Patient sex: M
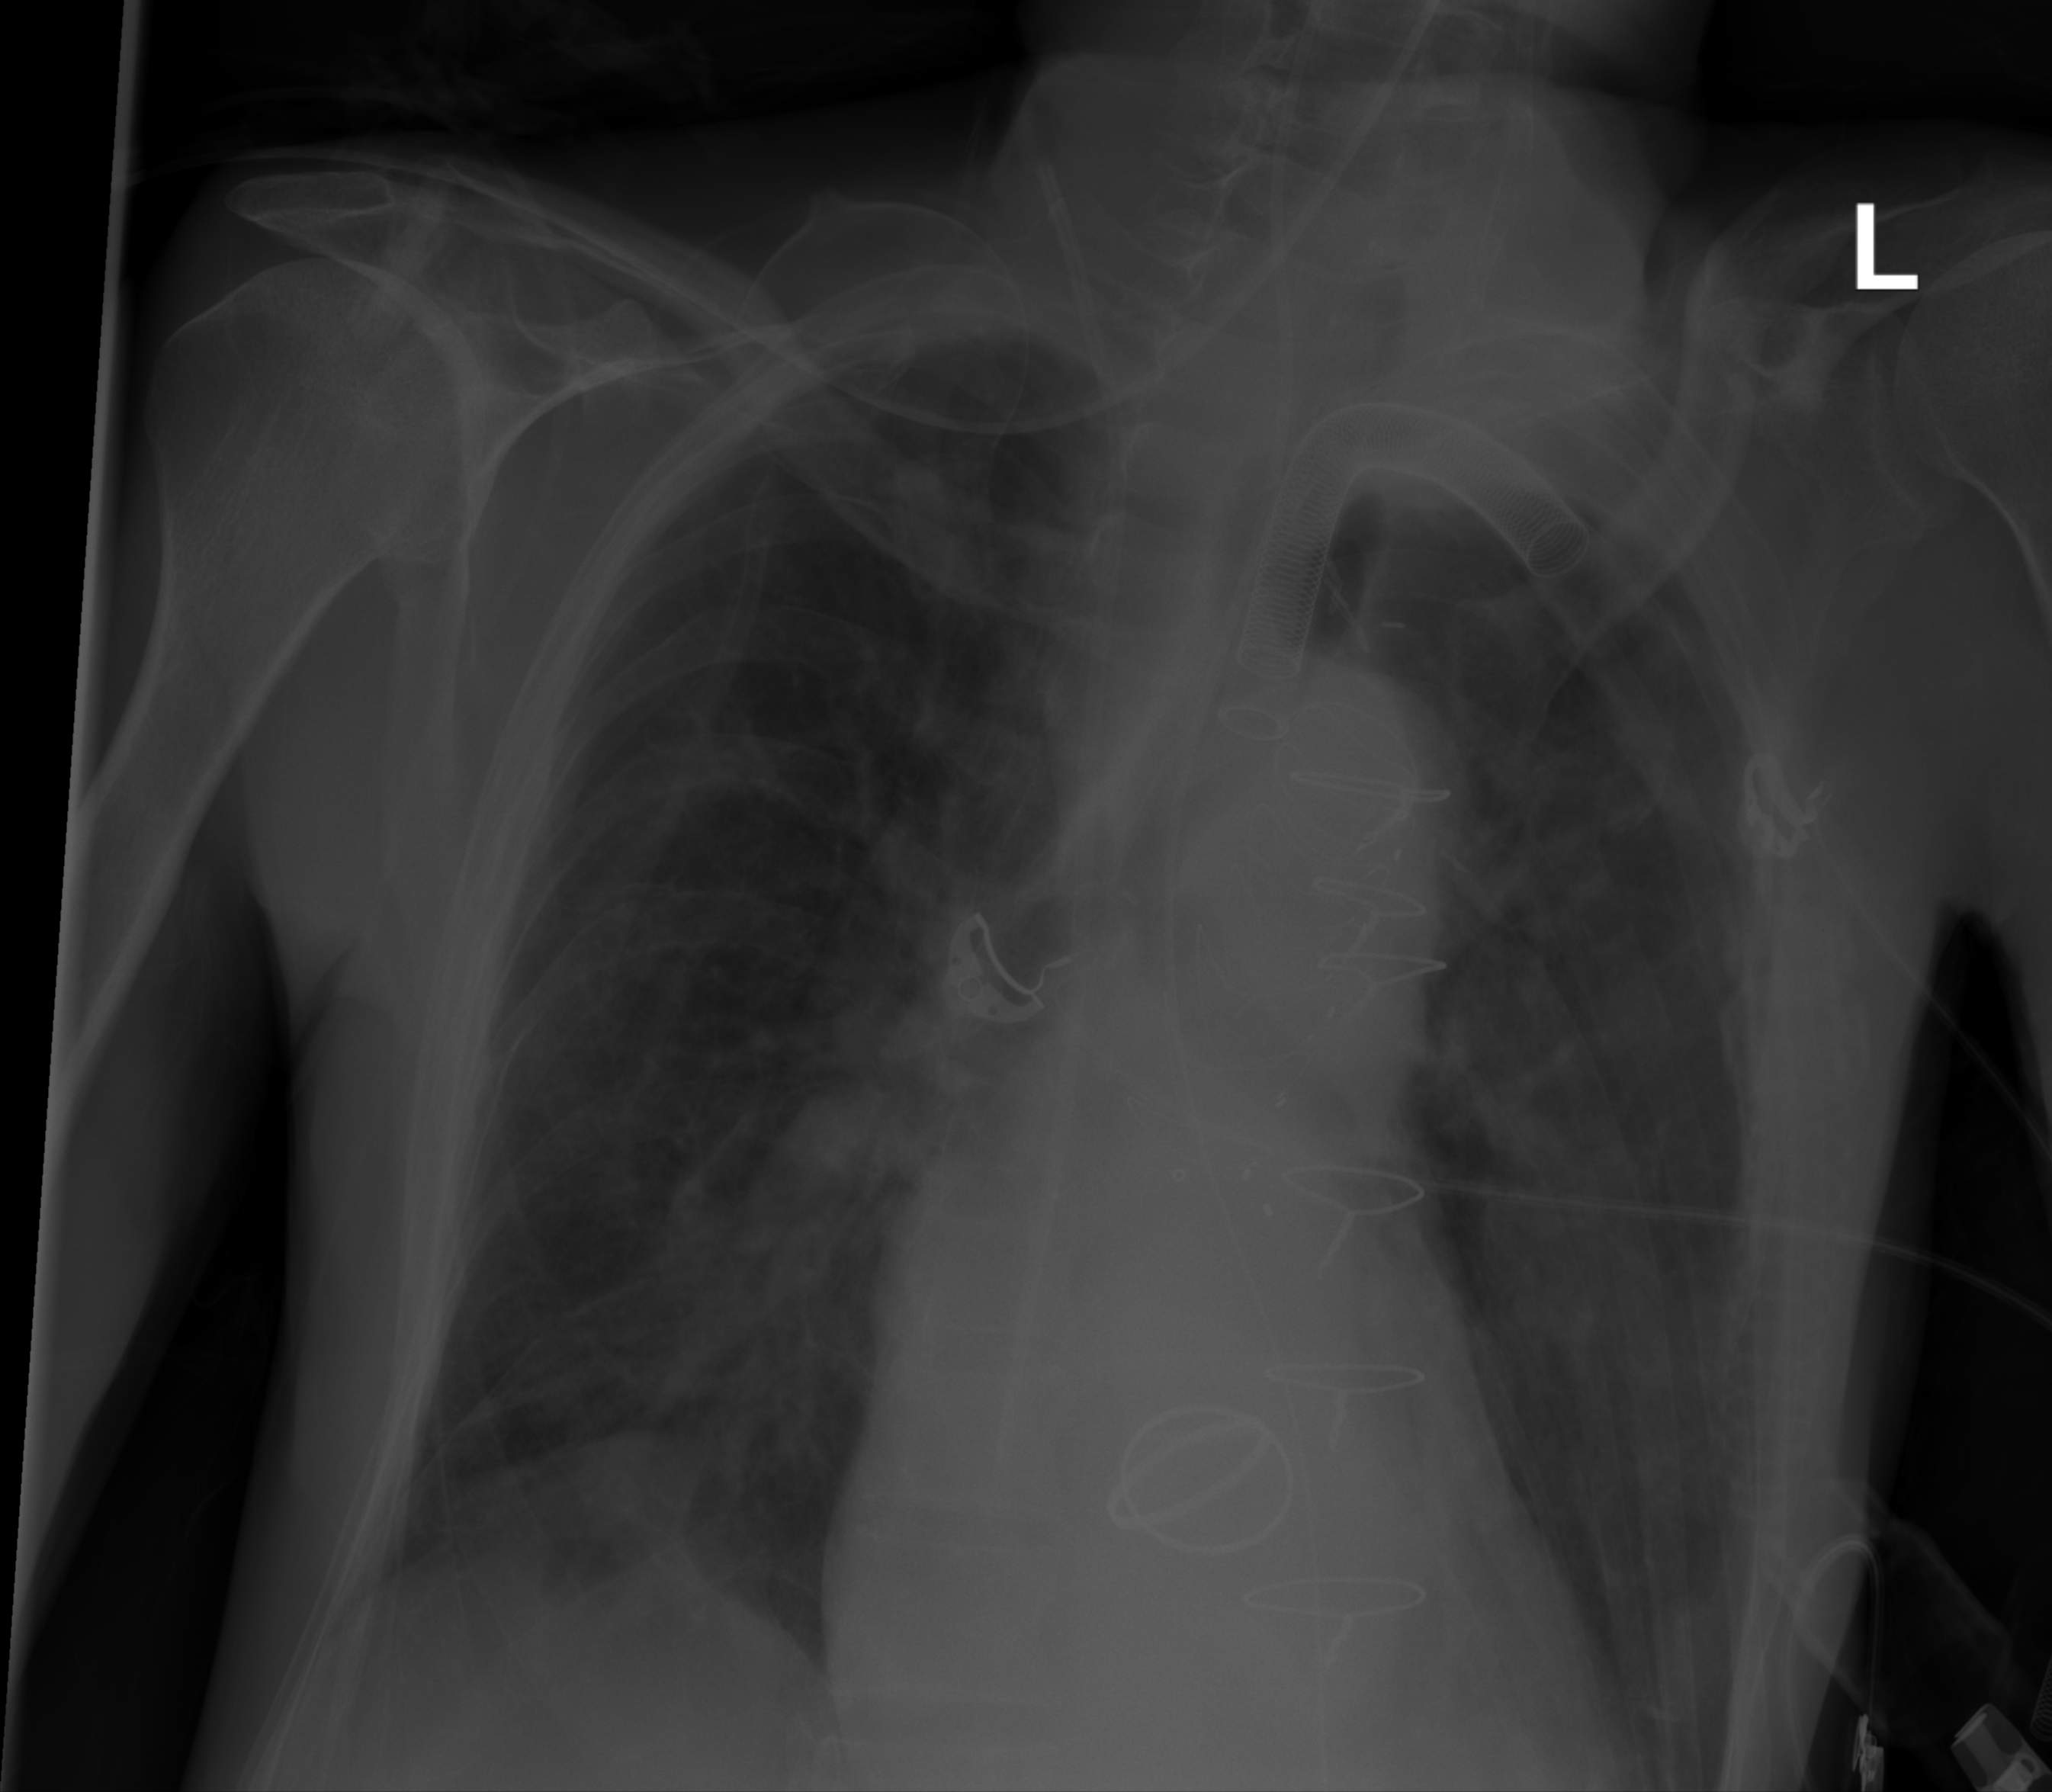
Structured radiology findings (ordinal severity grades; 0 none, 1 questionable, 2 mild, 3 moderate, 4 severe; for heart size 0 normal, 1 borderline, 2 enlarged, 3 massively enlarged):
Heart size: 0
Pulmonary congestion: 1
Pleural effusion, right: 0
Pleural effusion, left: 0
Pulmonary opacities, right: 1
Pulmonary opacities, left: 0
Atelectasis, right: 0
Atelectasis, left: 0